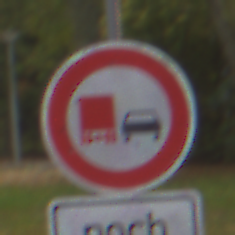
Verkehrszeichen: UeberholverbotKraftfahrzeuge
Zusatzzeichen unten: LaengeEinerStrecke3
Umgebung: Outdoor, Nature
Tageszeit: Midday
Wetter: Overcast
Licht: Natural
Jahreszeit: Autumn
Kontrast: LowContrast